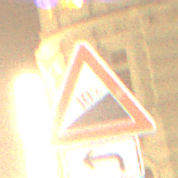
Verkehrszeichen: Steigung10
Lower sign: RichtungsangabeDurchPfeile2
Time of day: Night
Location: Outdoor (Urban)
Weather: Clear
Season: NotSpecified
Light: Artificial